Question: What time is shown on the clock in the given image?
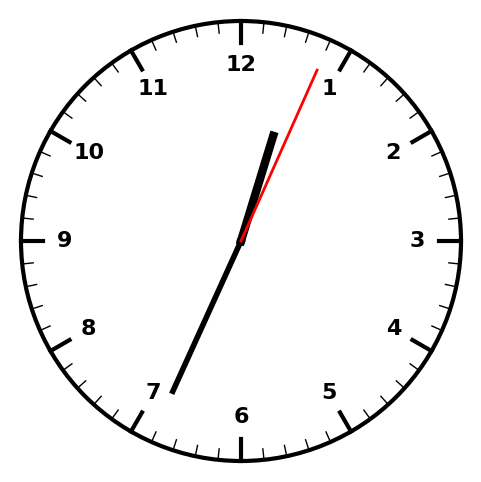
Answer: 12:34:04